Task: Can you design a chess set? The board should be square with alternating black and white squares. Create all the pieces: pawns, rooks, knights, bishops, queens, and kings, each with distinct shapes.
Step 2738:
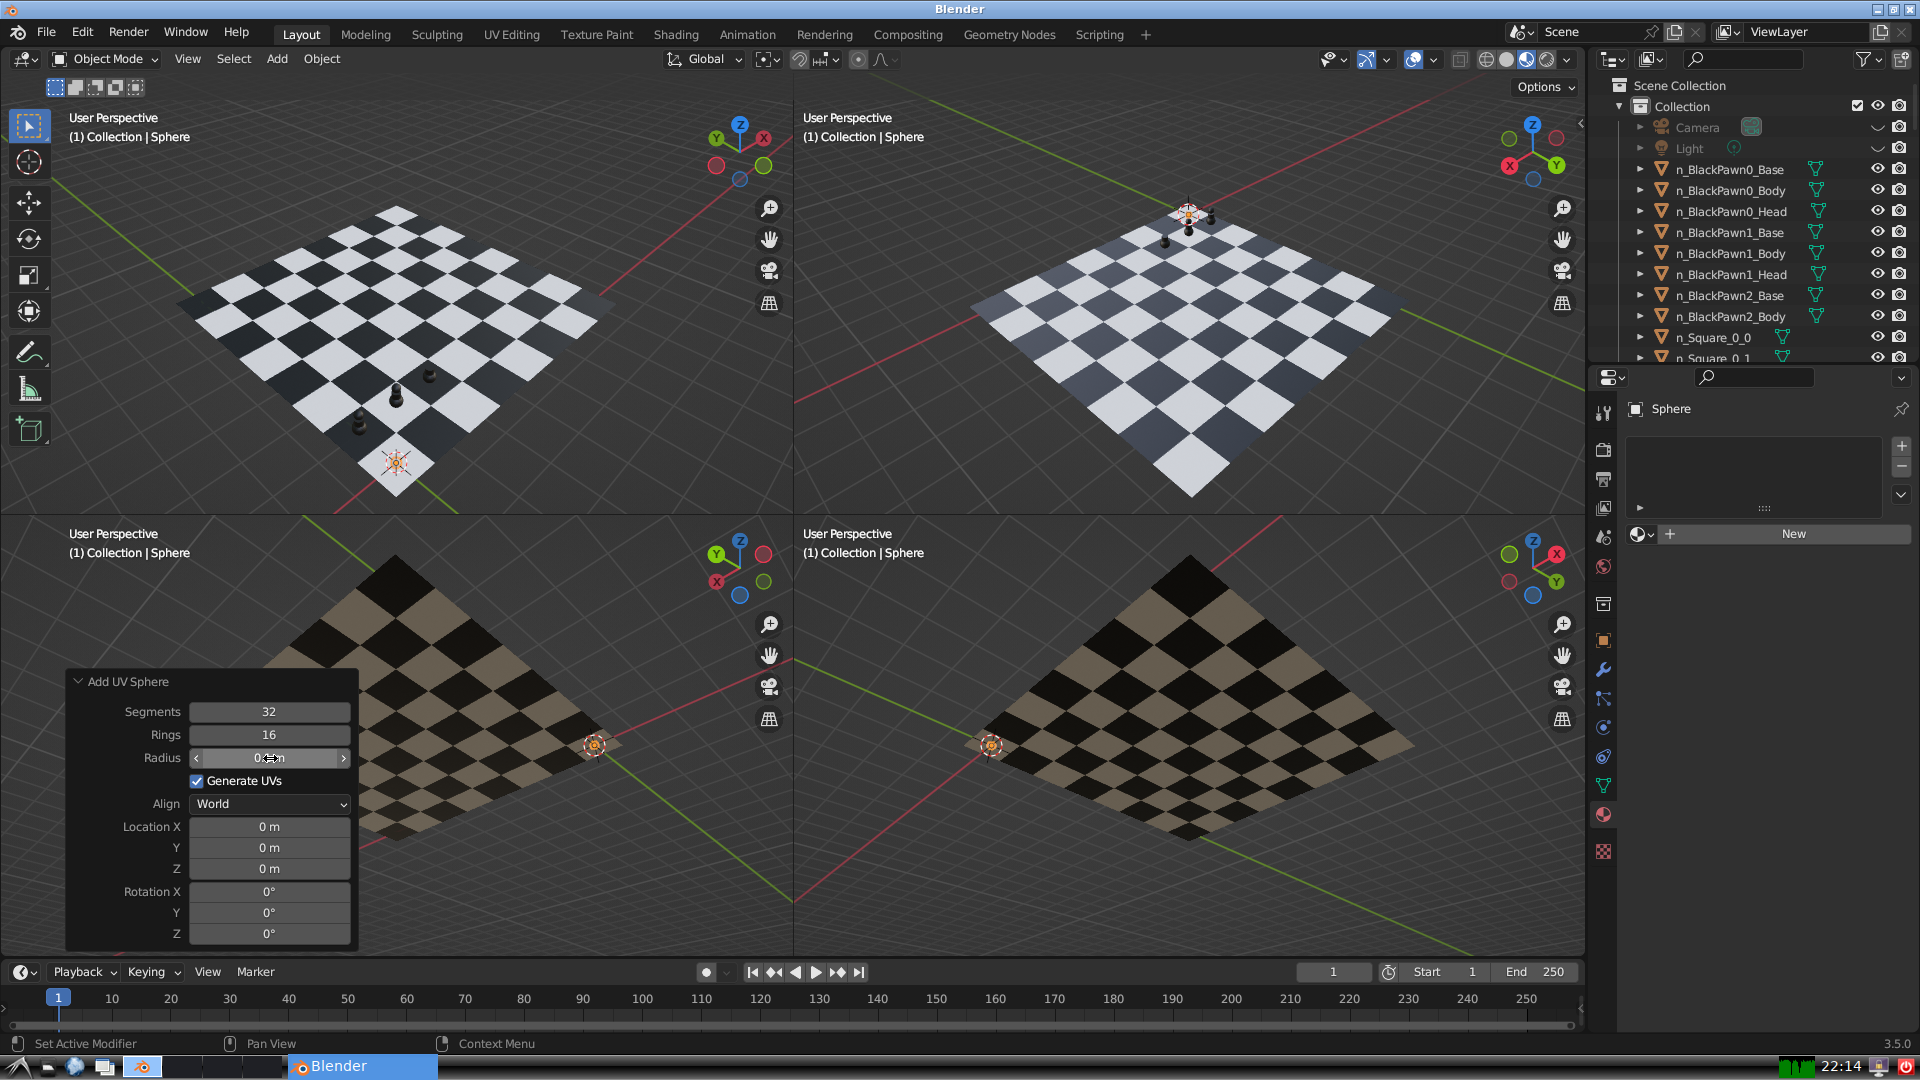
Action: {"mouse_move": [960, 540]}